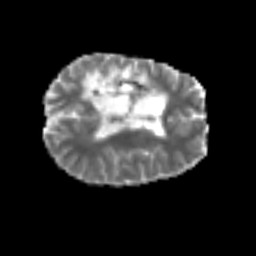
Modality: MD
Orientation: axial
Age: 31
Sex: female
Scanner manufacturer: siemens
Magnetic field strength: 3 T
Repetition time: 6.1 s
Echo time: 0.101 s